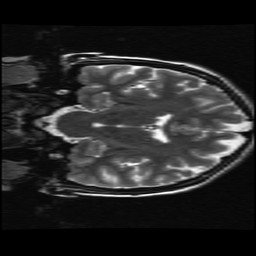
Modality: T2w
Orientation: coronal
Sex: female
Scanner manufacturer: ge
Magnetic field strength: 3 T
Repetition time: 5 s
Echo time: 0.1012 s